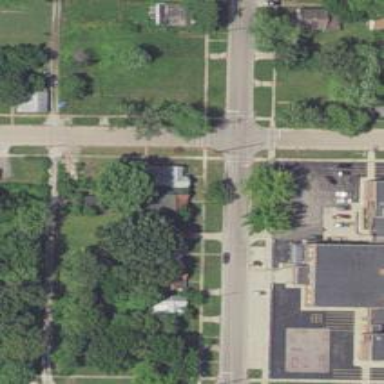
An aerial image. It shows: Asphalt footway with uncontrolled crossing marked with lines.